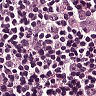
Metastatic tissue present: yes